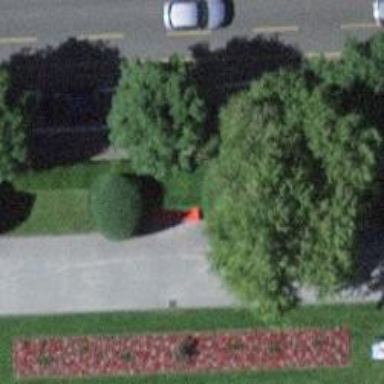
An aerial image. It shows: Red bench.